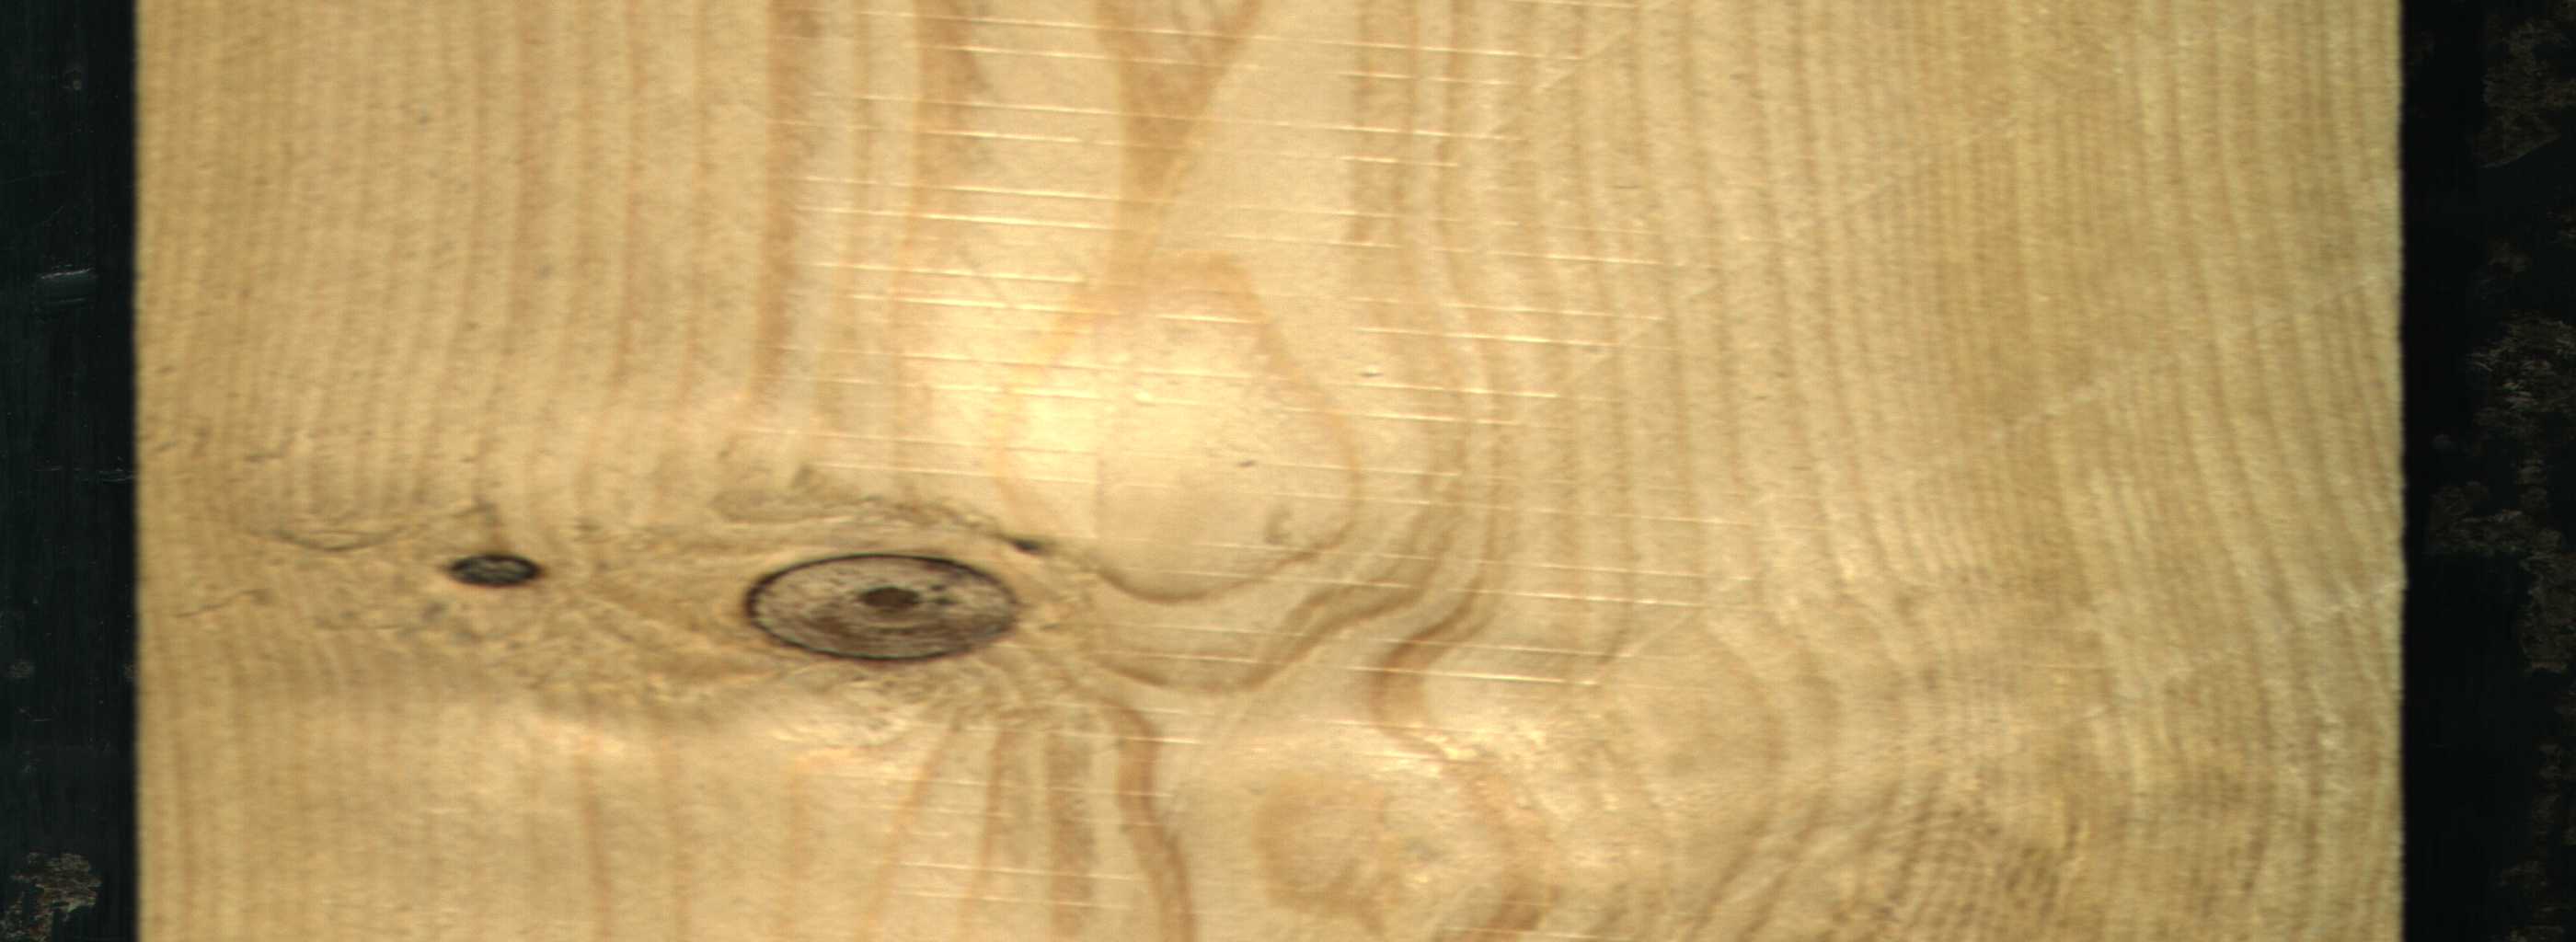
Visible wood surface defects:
Dead_Knot
Dead_Knot
Live_Knot